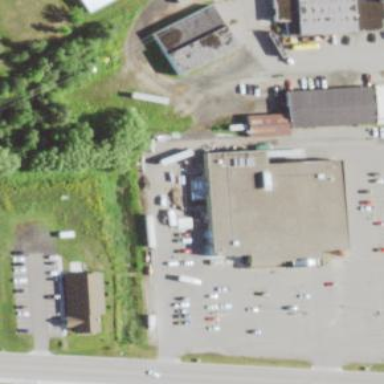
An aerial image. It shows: Supermarket building.